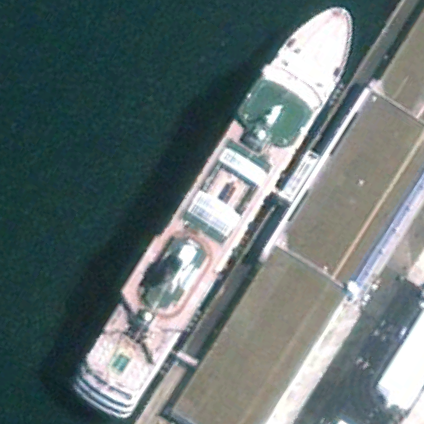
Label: civil